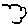
Label: cloud